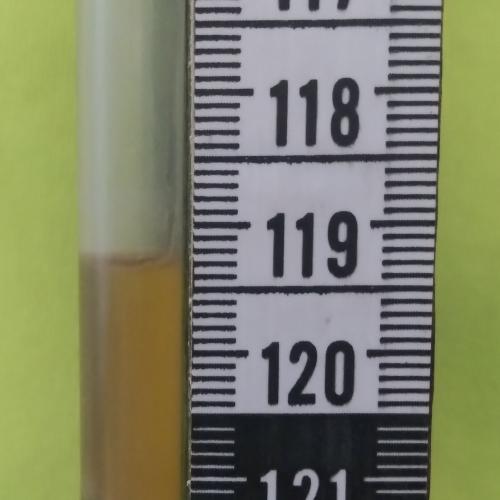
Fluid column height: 119.3 cm